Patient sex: M
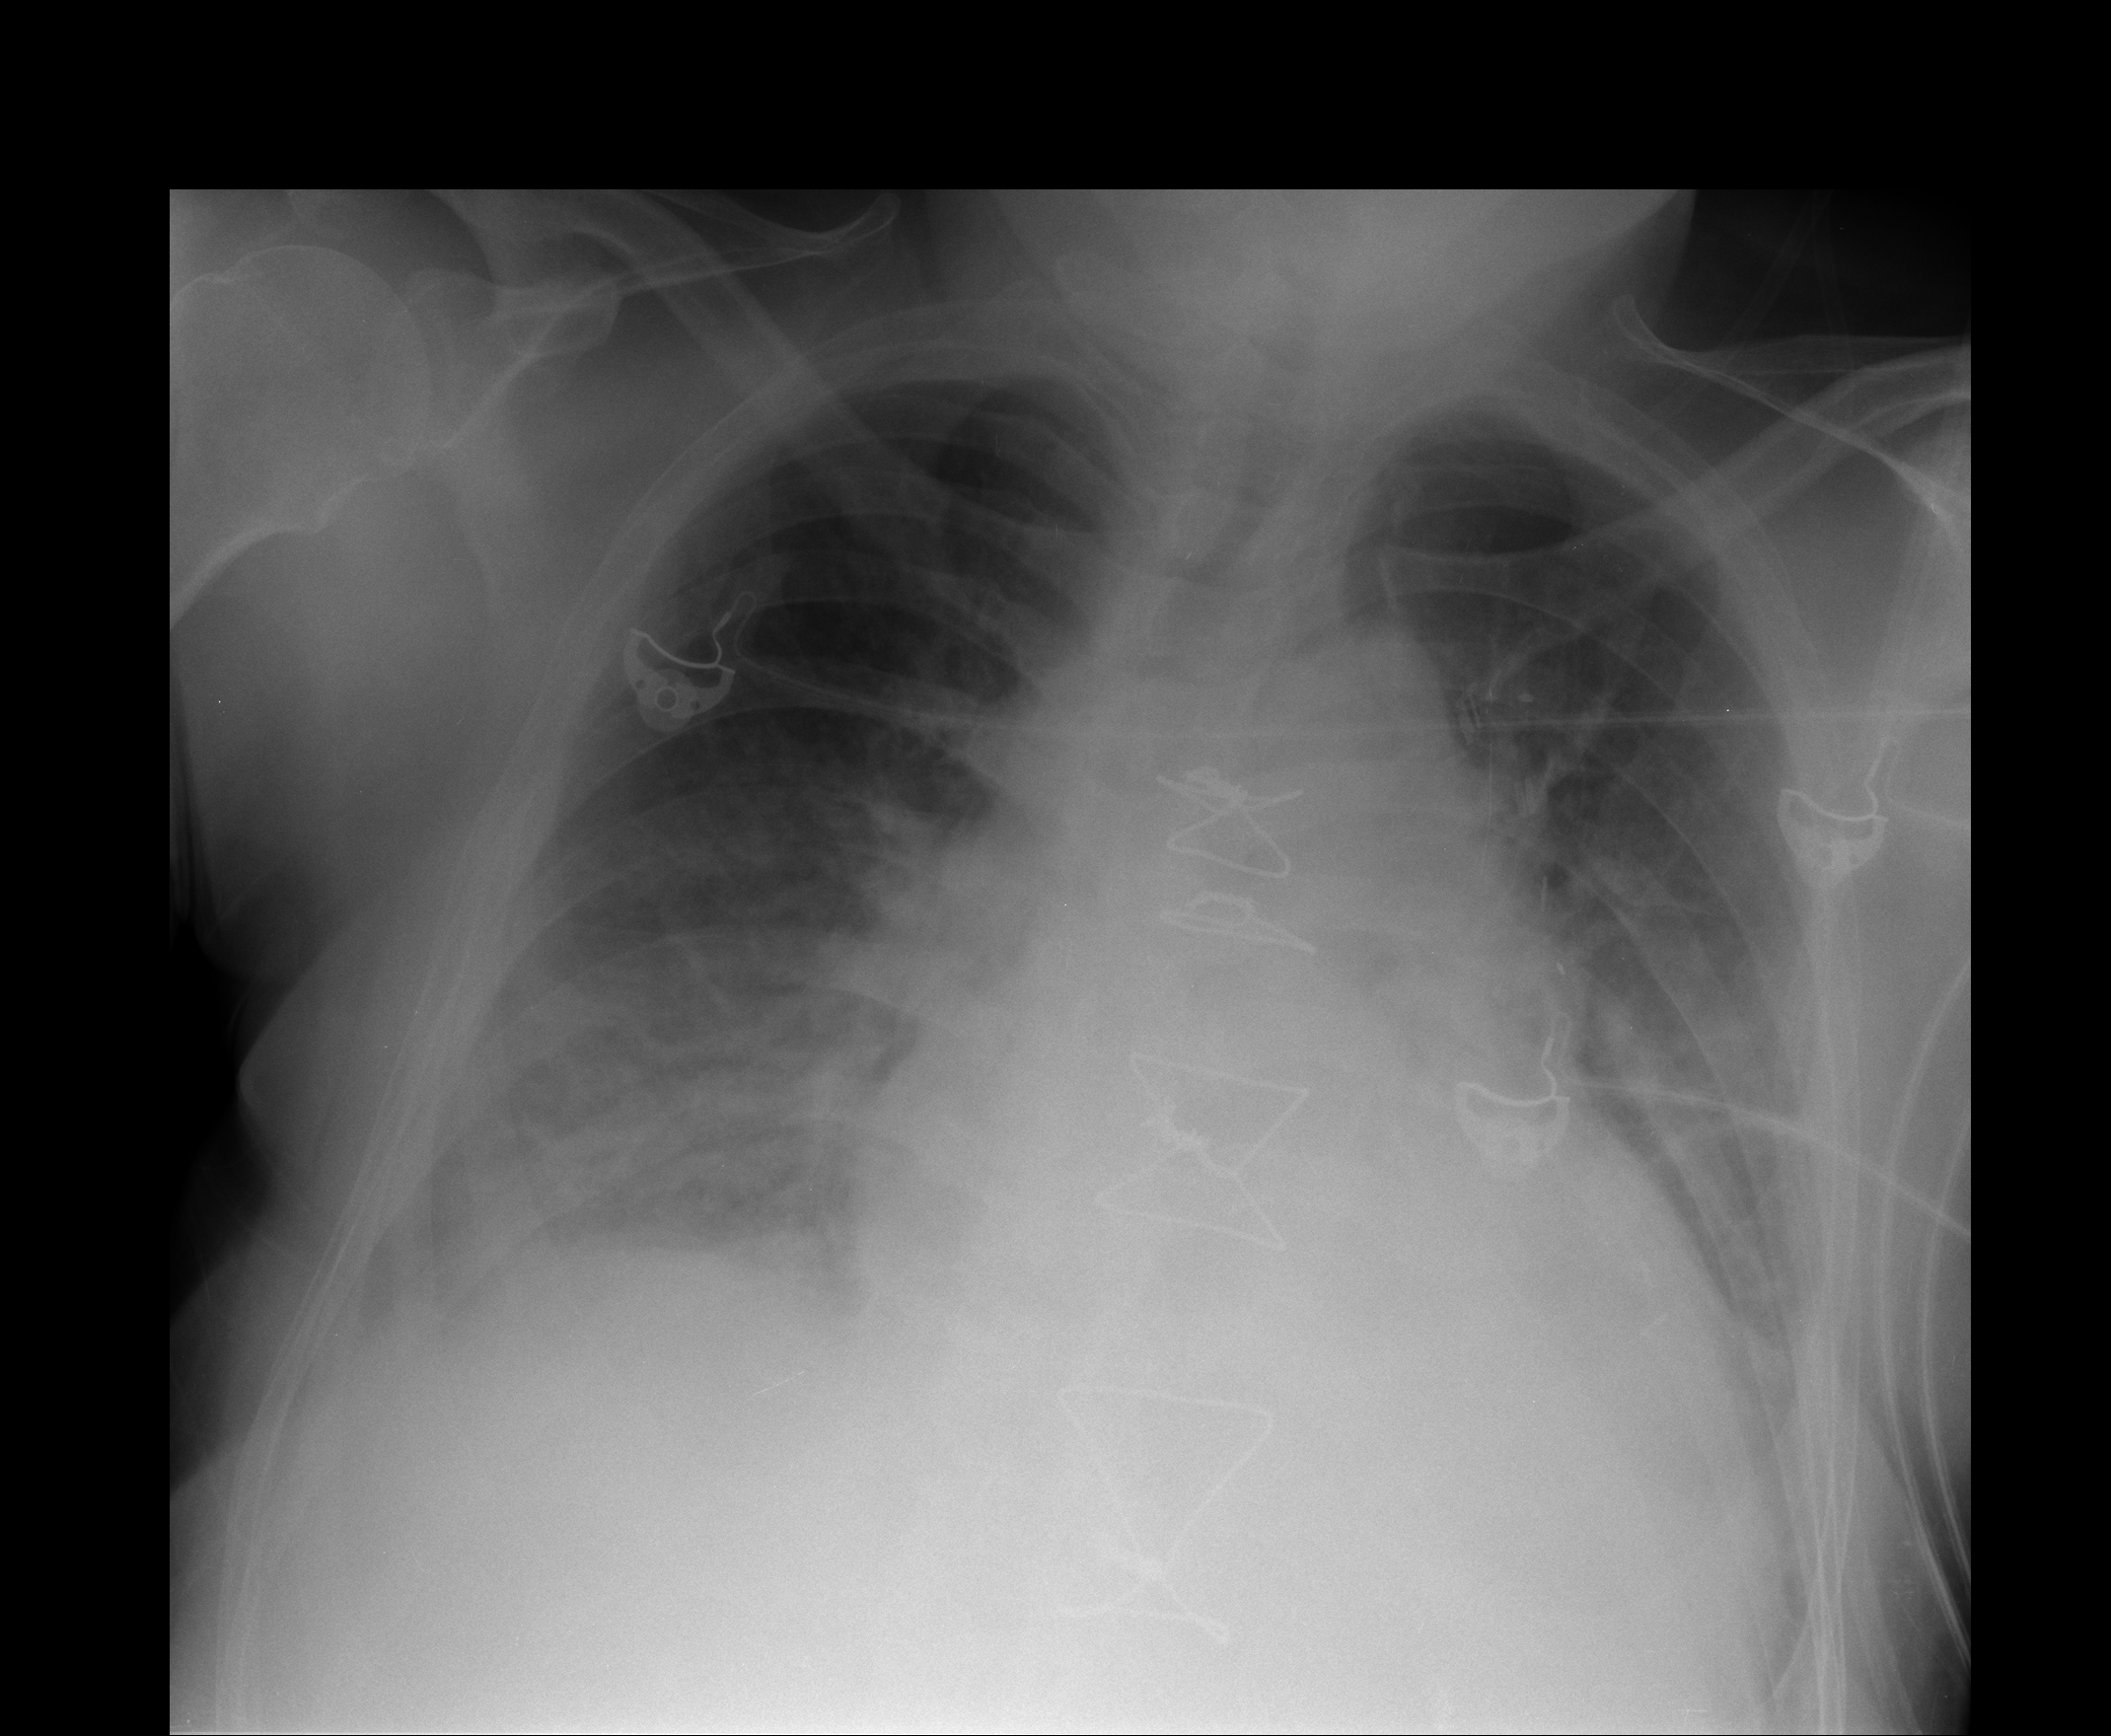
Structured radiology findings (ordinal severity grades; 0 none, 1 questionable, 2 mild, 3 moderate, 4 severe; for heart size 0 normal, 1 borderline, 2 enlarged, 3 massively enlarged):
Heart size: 2
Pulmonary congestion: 2
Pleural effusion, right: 2
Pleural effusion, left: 2
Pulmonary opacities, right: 2
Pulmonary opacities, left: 2
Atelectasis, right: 2
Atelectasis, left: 2